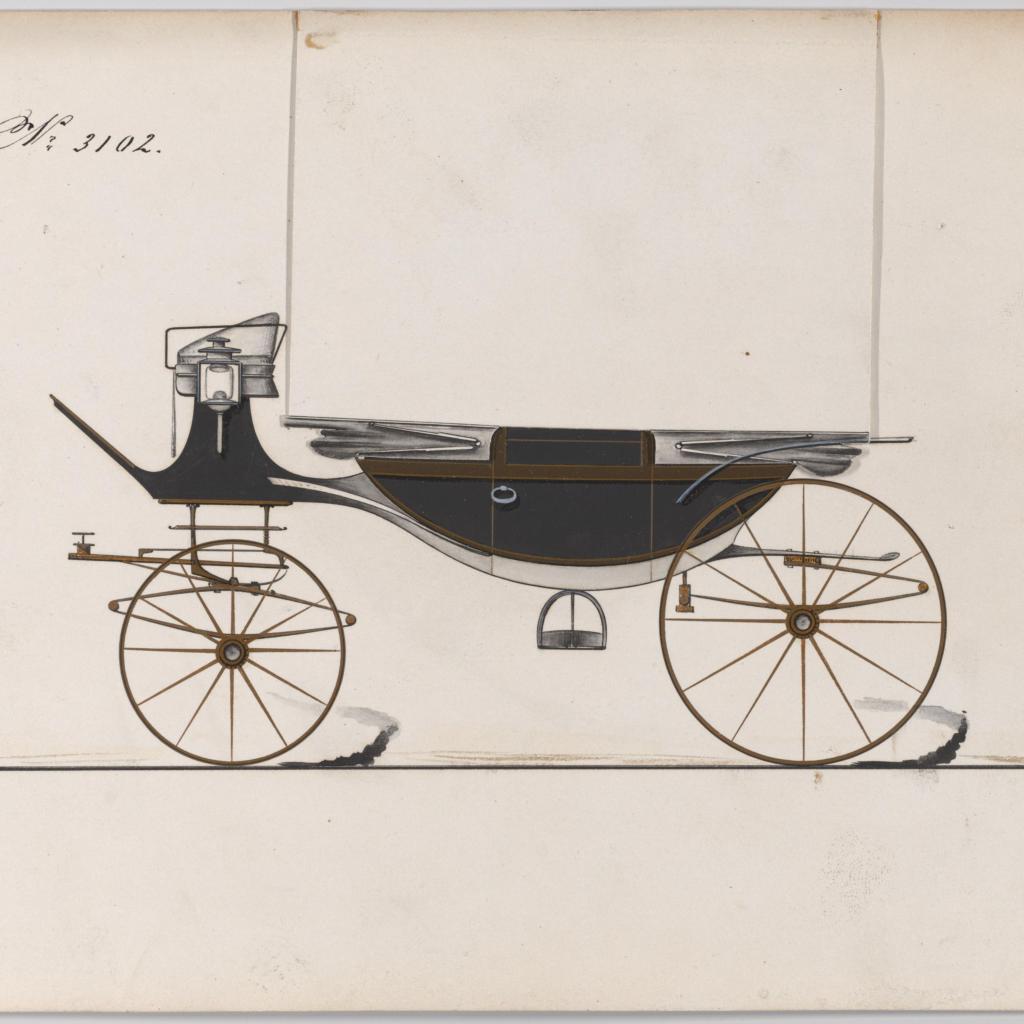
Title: Design for Landau, No. 3102
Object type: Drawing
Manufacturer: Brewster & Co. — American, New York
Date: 1875
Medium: Pen and black ink, watercolor and gouache with gum arabic
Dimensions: sheet: 6 13/16 x 9 5/8 in. (17.3 x 24.4 cm)
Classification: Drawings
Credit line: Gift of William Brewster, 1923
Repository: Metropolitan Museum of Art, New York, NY